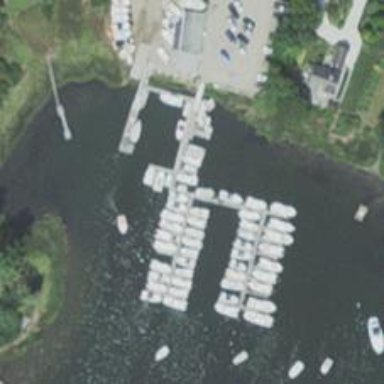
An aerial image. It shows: Pier with mooring facilities.